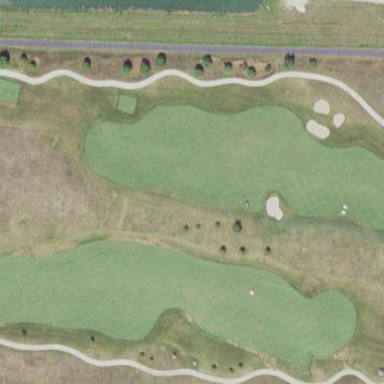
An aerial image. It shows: Rough grassy area used for golf.